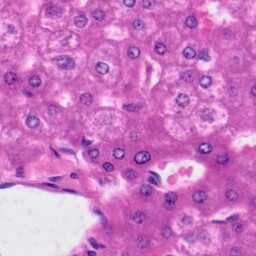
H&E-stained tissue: Liver